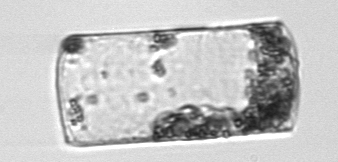
Label: Guinardia_flaccida